Interaction volume radius: 5 \u00c5
Interaction volume height: 10 \u00c5
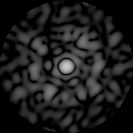
Disorder parameter: 0.8183